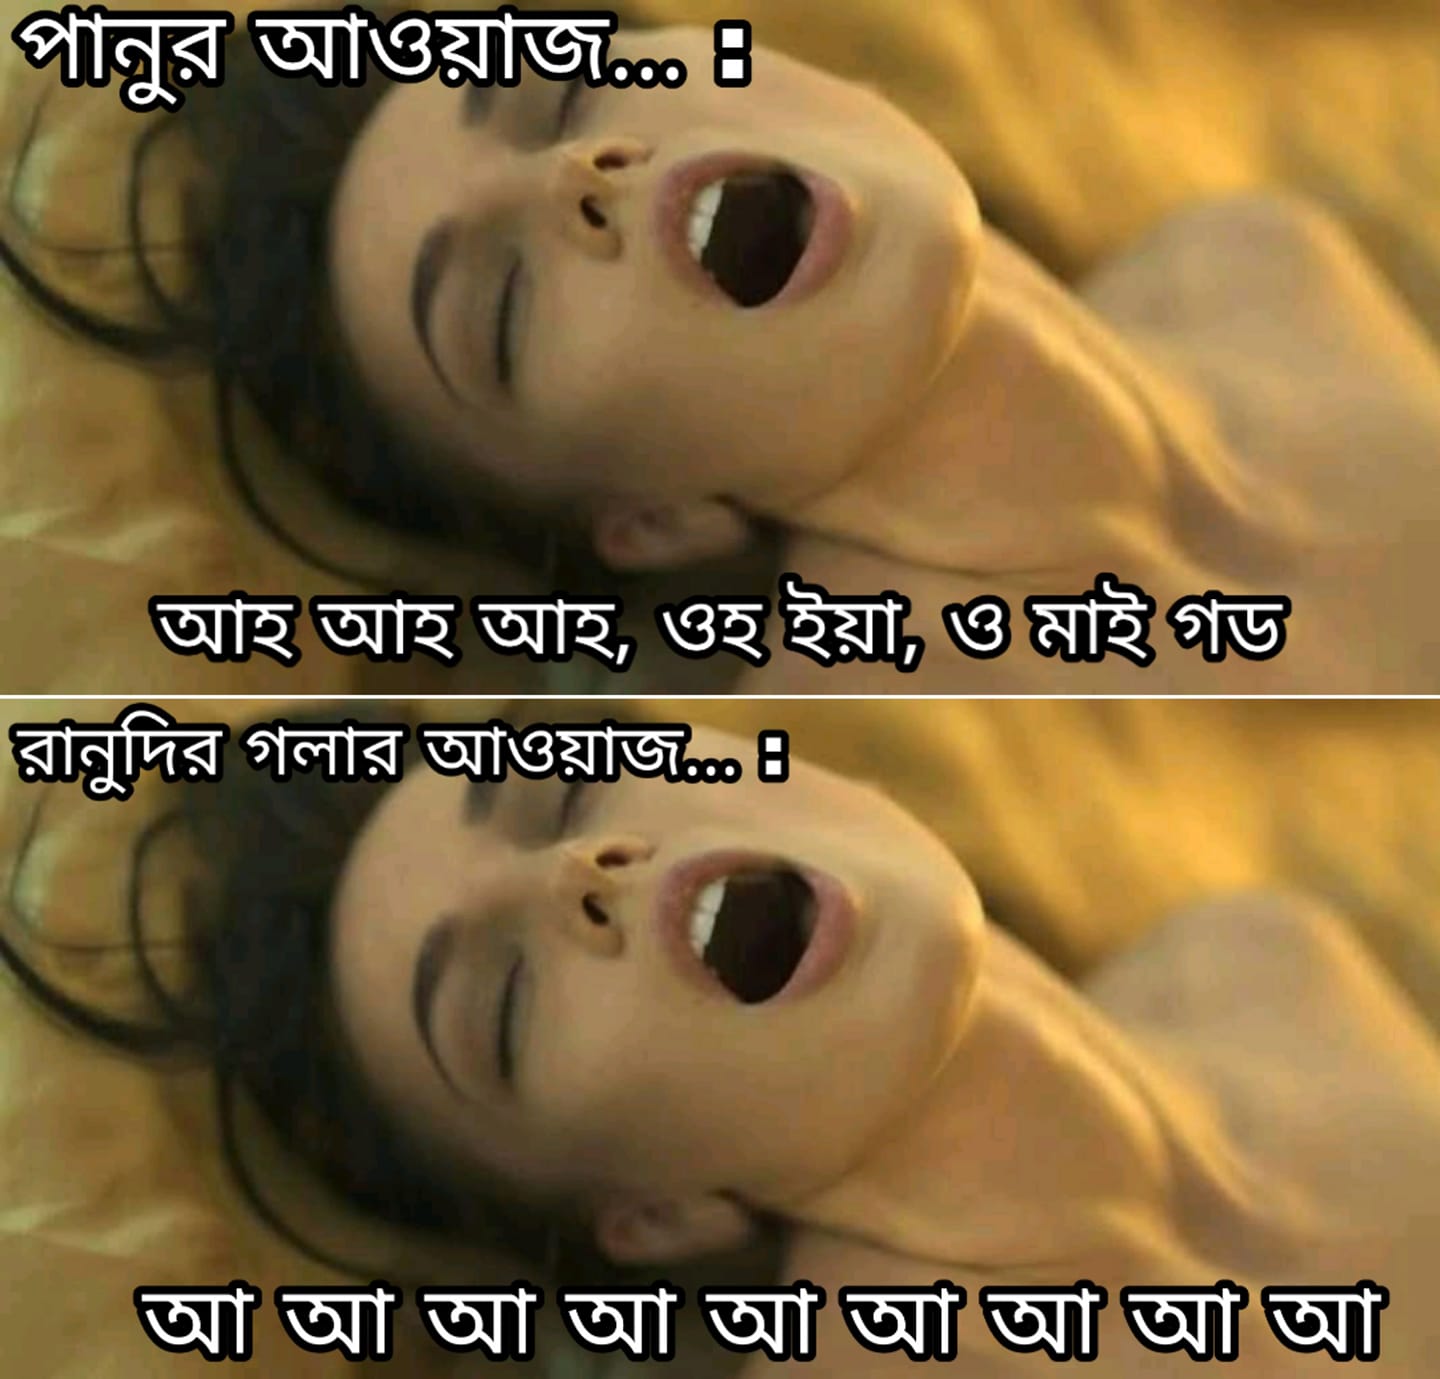
Caption: পানুর আওয়াজঃ    আহ আহ আহ , অহ ইয়া, ও মাই গড      রানুদির গলার আওয়াজঃ     আ  আ  আ আ আ  আ   আ   আ   আ
Label: hate